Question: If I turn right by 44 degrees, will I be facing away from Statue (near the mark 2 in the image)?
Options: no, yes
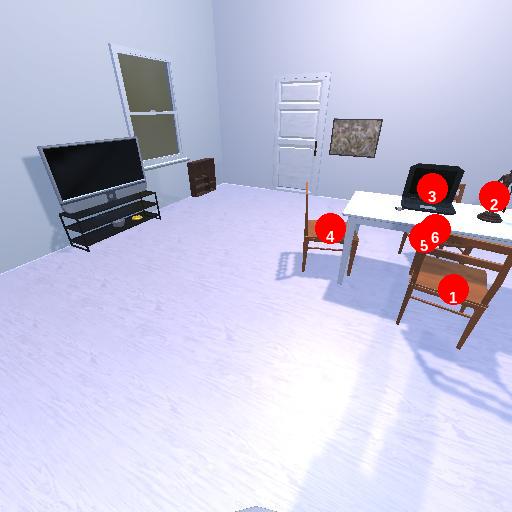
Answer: no